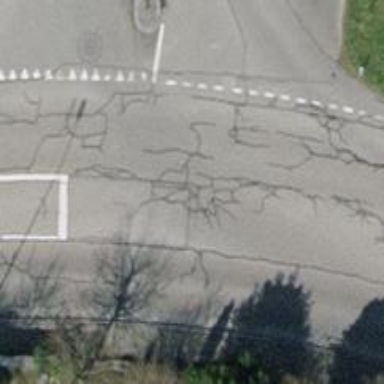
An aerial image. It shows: Asphalt road classified as primary highway.